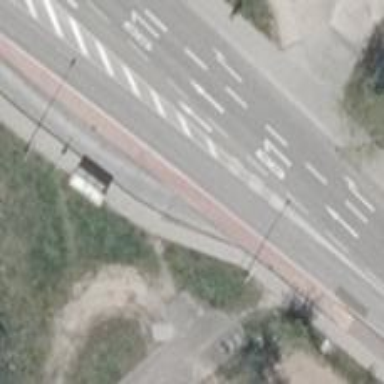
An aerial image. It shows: Asphalt sidewalk along the footway.